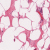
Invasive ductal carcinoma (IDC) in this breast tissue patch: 0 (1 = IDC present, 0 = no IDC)